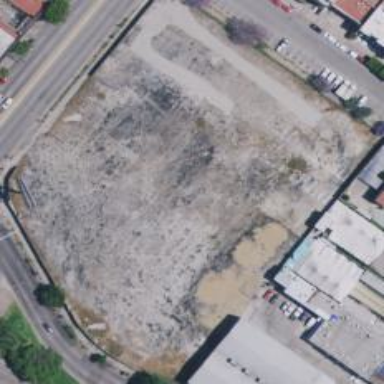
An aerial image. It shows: Brownfield site.